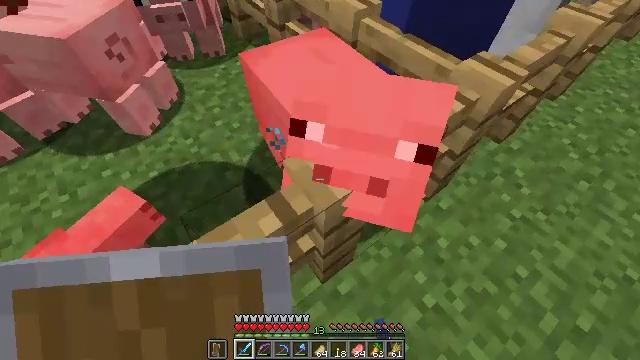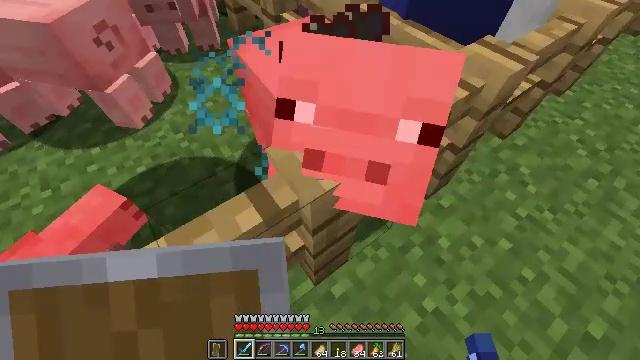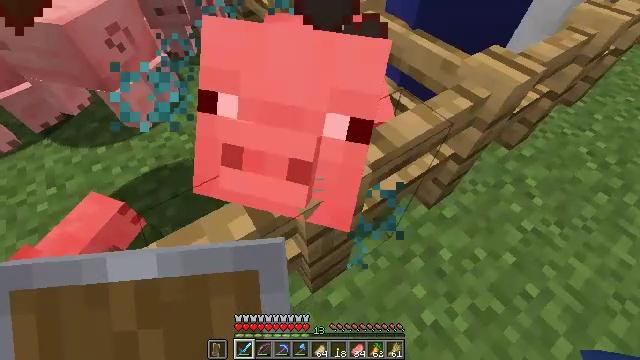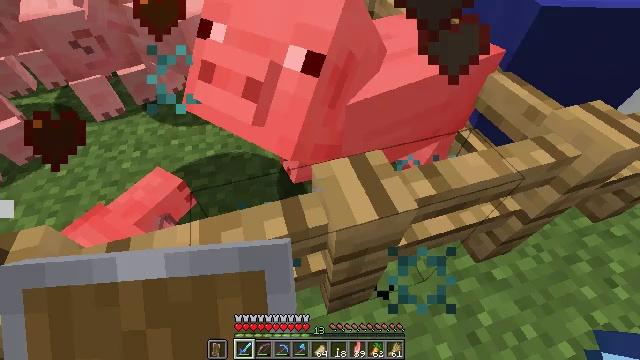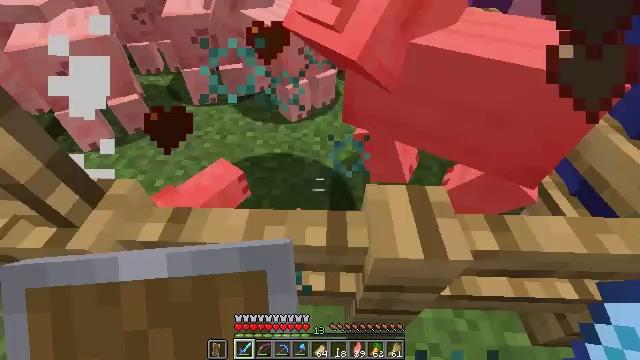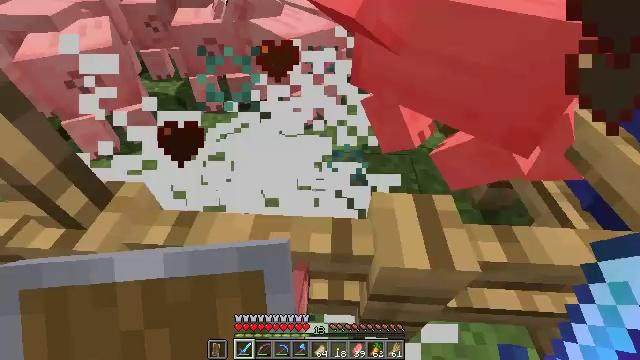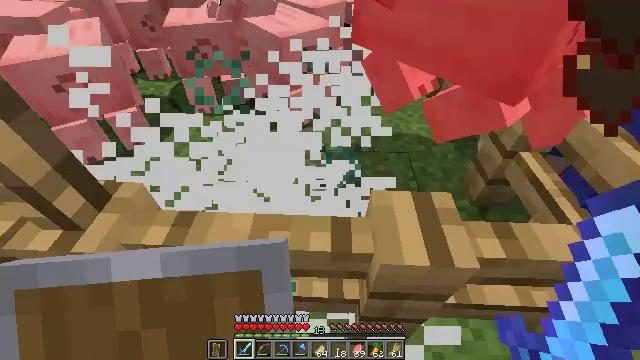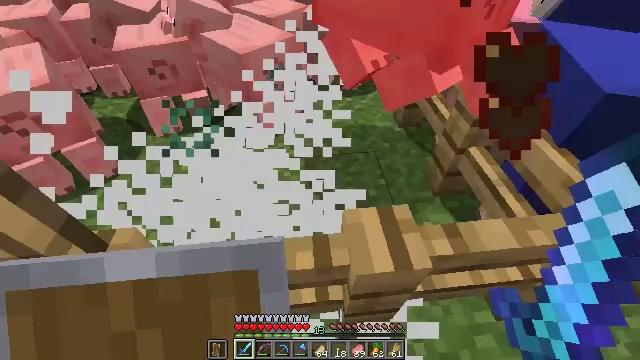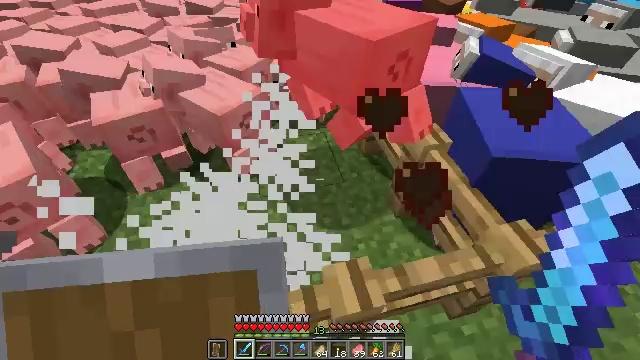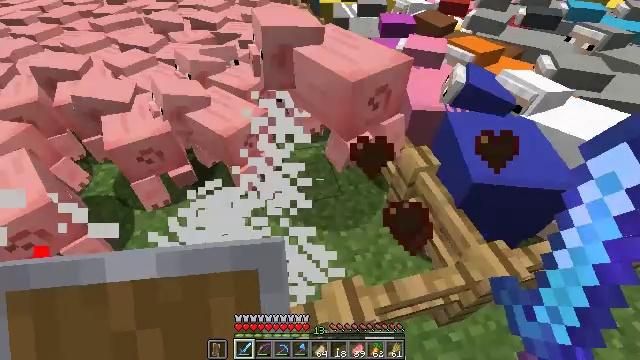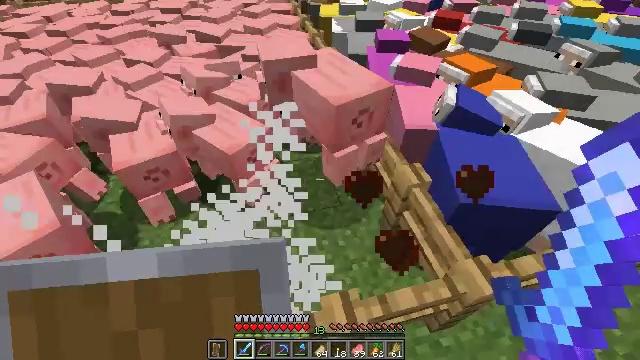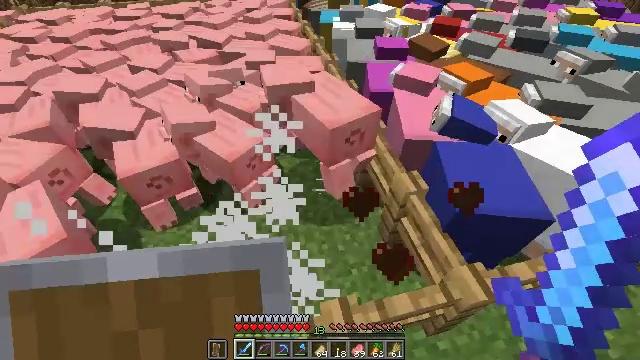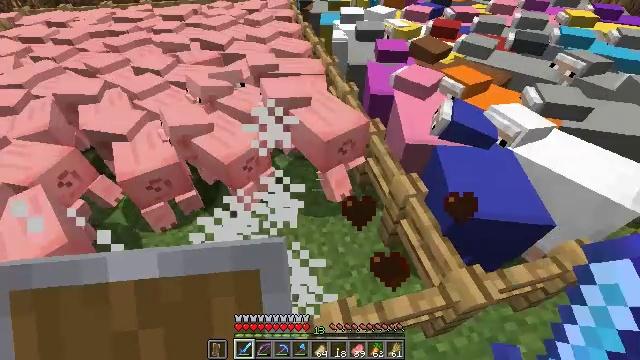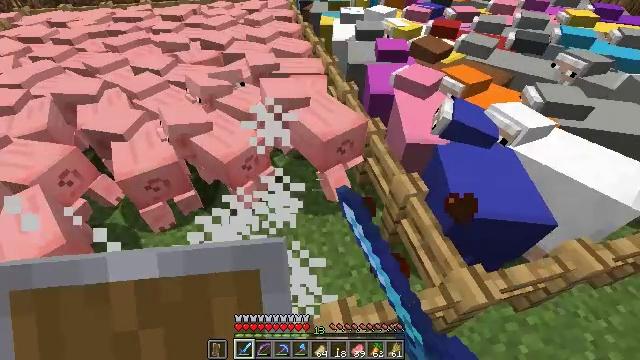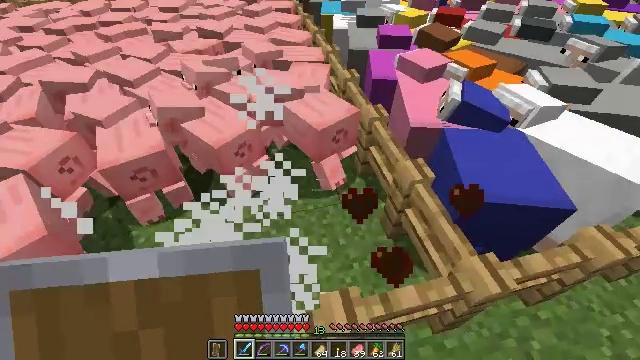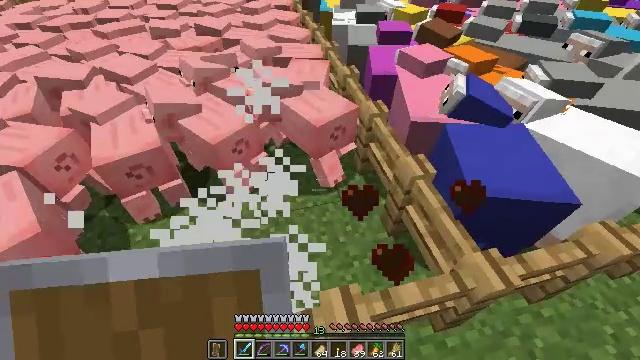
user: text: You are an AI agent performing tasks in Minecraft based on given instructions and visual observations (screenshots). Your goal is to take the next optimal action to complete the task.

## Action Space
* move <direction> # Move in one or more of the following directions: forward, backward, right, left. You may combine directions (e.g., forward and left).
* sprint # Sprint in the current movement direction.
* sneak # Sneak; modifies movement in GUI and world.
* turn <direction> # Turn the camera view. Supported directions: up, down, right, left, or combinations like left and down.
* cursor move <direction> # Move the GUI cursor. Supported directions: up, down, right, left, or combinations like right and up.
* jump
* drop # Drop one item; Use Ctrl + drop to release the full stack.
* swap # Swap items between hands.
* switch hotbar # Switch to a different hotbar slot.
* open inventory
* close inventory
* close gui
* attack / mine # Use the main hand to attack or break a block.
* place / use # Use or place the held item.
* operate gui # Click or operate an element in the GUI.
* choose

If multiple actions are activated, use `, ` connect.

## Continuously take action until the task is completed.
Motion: motion action
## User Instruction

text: Combat the pig.
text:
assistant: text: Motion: no_op
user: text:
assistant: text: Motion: turn left
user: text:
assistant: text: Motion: turn left and up
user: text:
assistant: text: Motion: move forward, turn left and up
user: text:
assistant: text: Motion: move forward, turn left and up
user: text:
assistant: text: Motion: move forward
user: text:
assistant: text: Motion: turn right and down, jump
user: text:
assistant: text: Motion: turn right, jump
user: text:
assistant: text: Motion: move forward, jump
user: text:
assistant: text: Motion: no_op
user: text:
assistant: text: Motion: no_op
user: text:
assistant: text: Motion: attack / mine
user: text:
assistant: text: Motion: no_op
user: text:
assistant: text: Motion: attack / mine
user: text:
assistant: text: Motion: attack / mine
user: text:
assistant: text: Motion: turn left, attack / mine
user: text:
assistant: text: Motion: move left, turn left and down
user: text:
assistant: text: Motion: move left, turn left and up
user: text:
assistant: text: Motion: move forward and move left, turn left and up
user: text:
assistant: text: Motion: move forward and move left, turn up
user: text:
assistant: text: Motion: move forward and move left
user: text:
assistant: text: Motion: move forward and move left
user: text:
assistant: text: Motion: move forward and move left
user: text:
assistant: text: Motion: move forward and move left, turn left and down
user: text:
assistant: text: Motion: move forward and move left
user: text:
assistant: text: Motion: move forward and move left, turn down
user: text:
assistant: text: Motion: turn left and down
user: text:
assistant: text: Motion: no_op
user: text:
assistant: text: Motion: move forward, use / place
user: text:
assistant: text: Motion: move forward, use / place